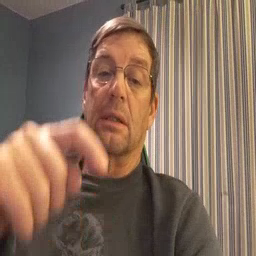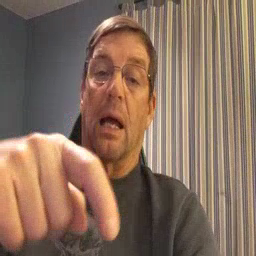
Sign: time